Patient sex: M
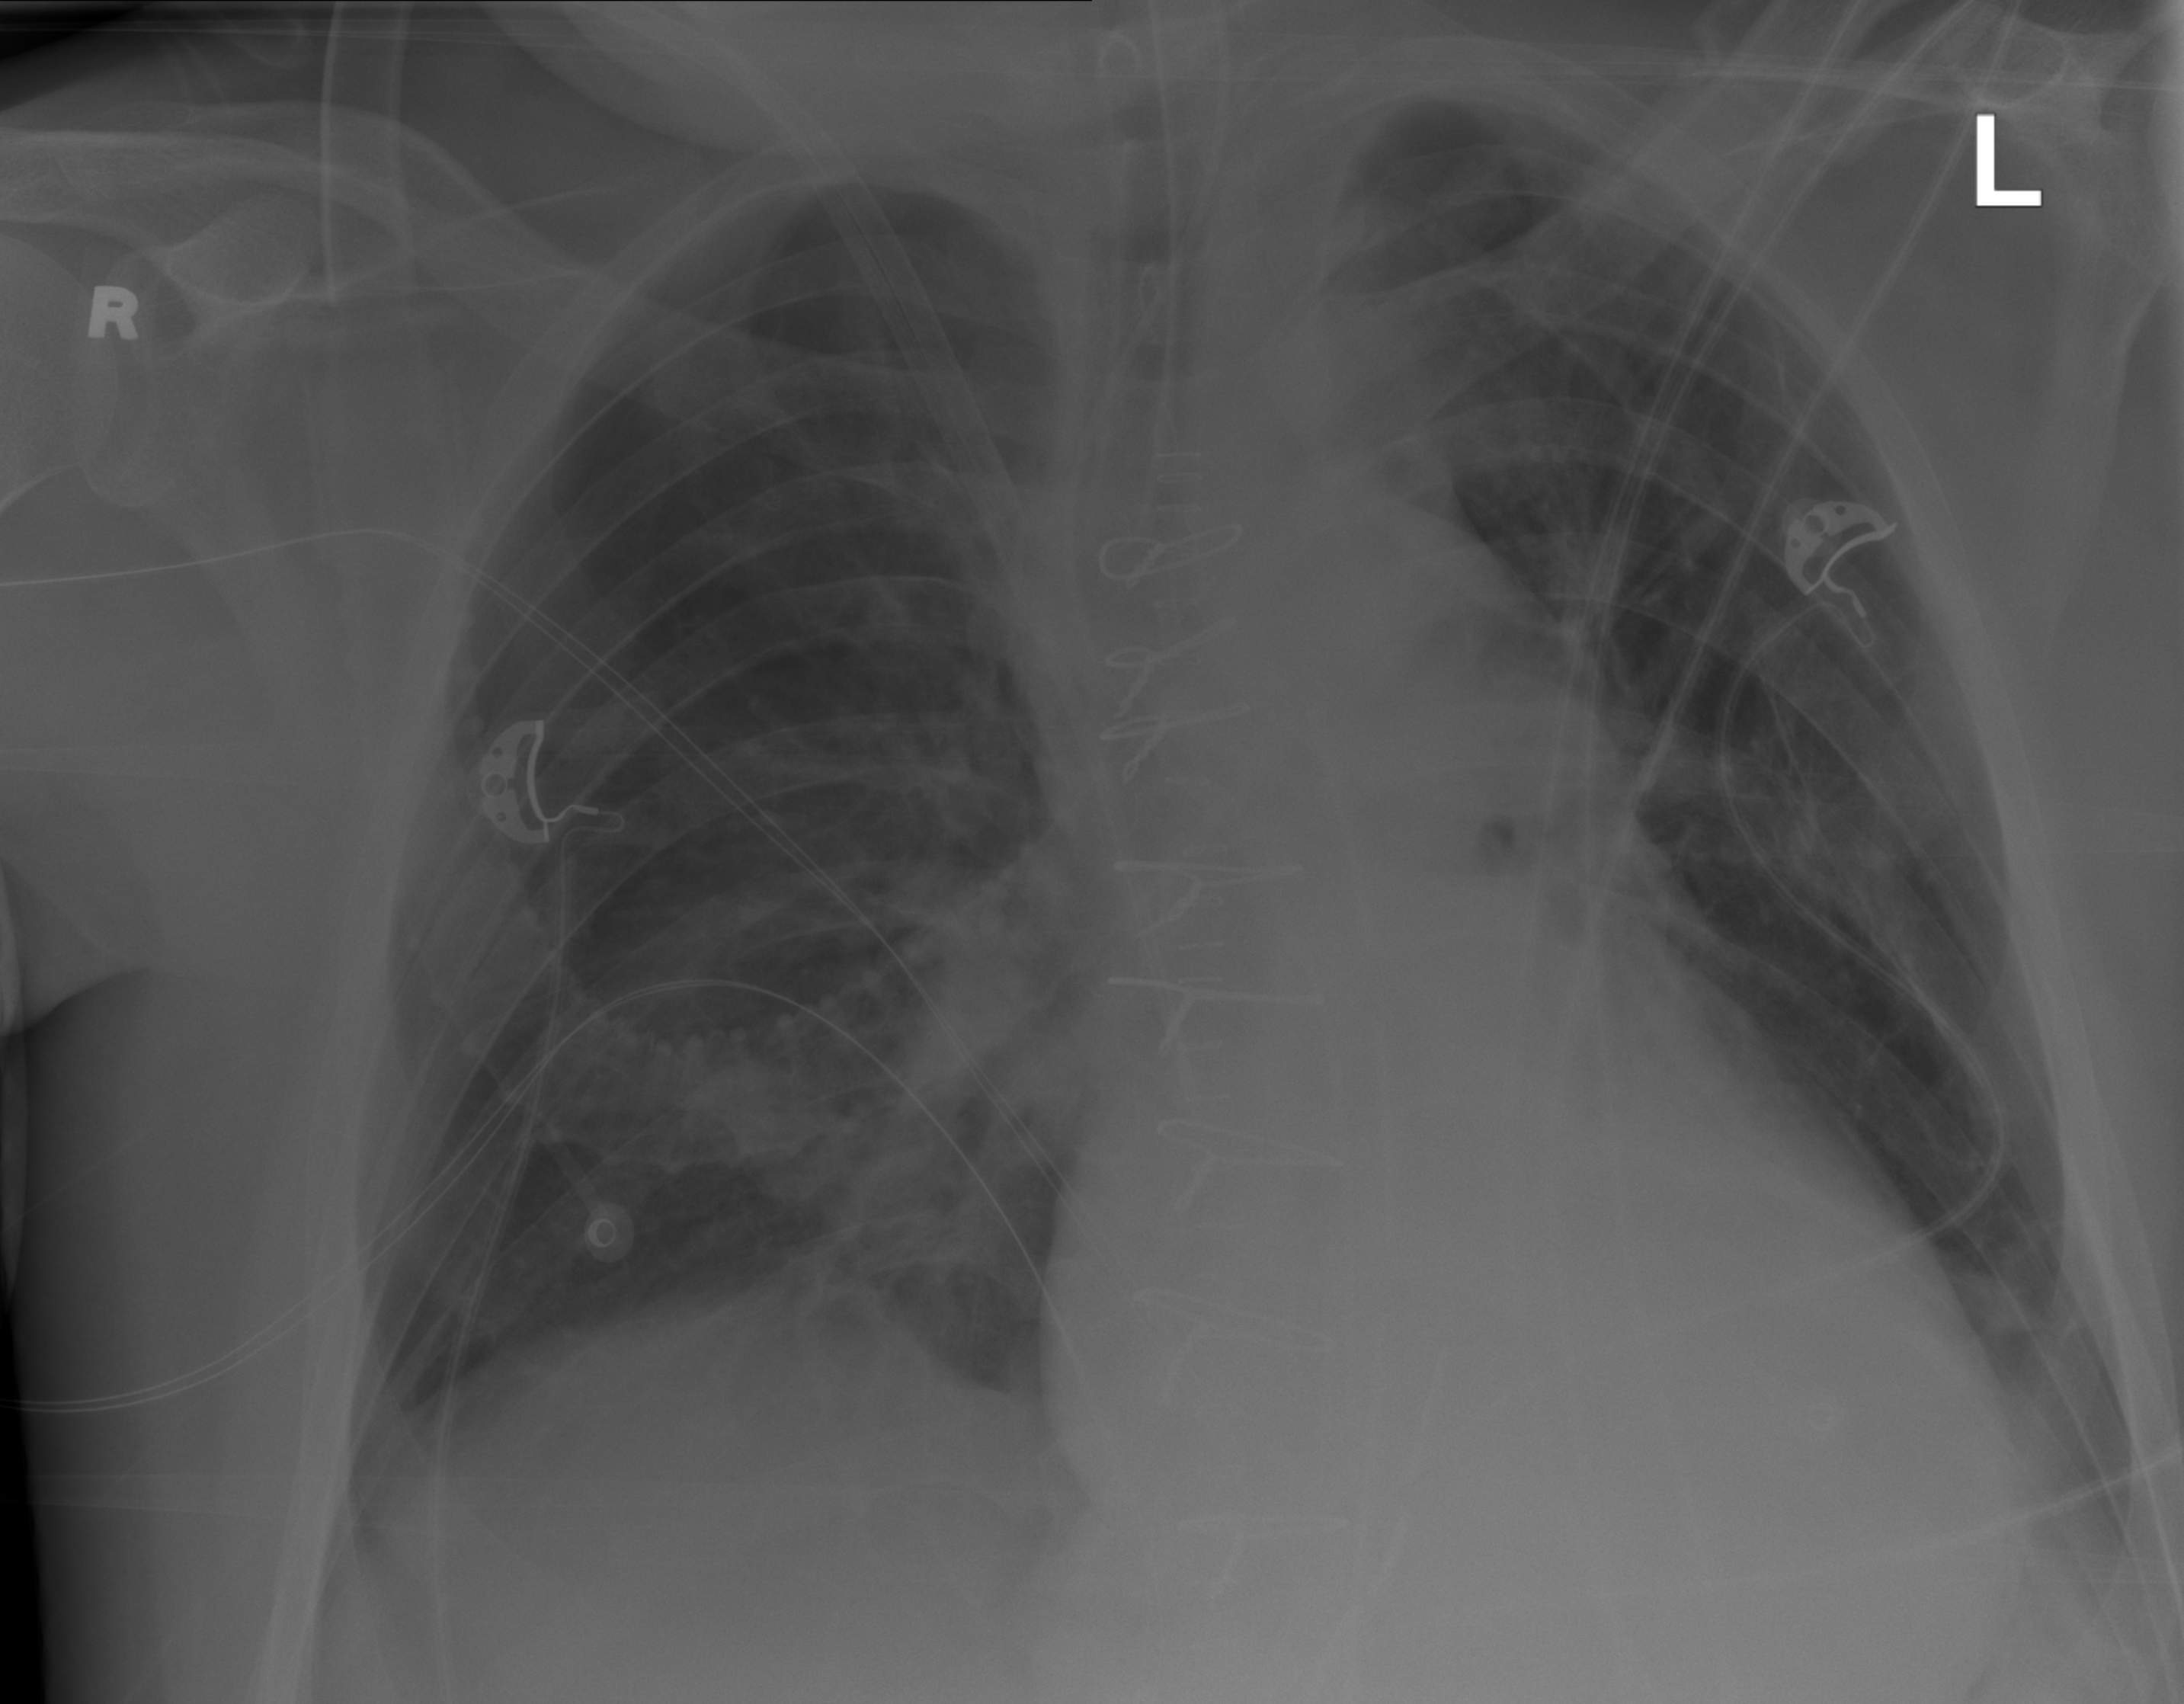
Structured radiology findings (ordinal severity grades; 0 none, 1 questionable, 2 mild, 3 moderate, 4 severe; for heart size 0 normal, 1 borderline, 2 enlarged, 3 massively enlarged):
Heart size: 1
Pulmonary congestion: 0
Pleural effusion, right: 0
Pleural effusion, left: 2
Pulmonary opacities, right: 2
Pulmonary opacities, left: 0
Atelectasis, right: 2
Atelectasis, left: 2